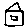
Label: house